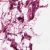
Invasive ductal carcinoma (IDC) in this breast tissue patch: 0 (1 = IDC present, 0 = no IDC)